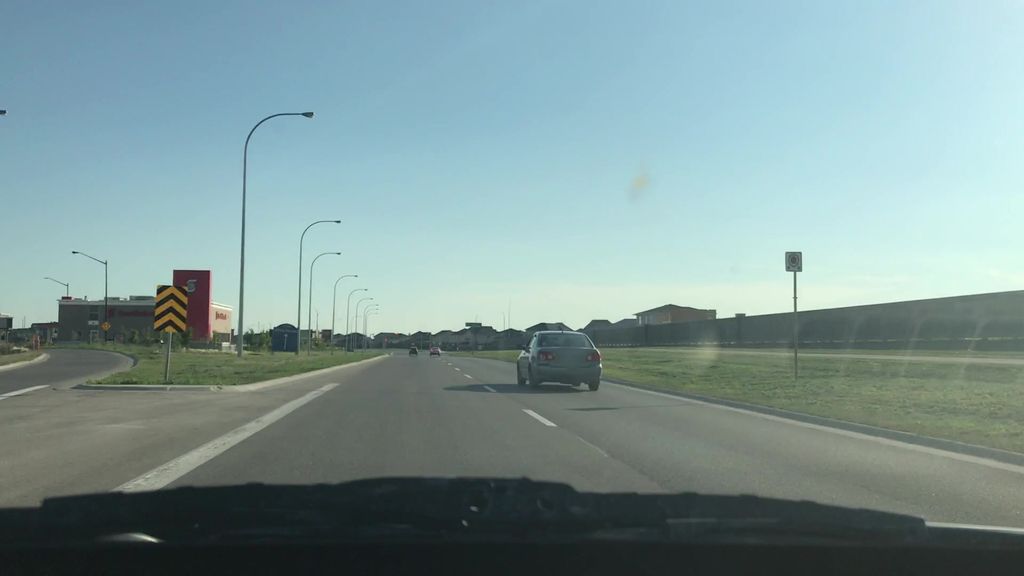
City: winnipeg